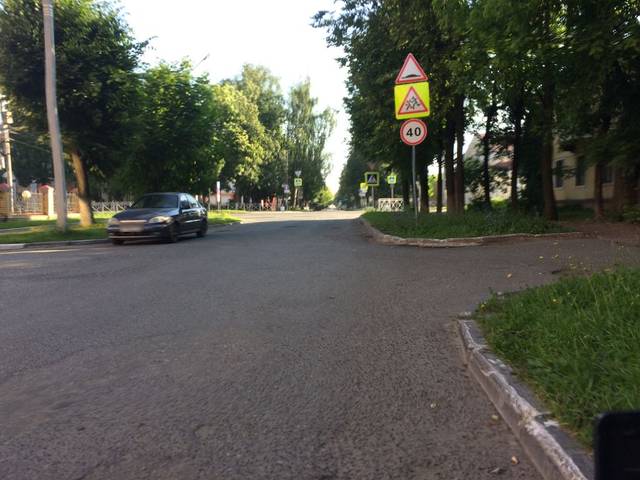
Region: Russia
Coordinates: 56.64, 47.898